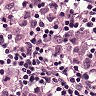
Metastatic tissue present: yes